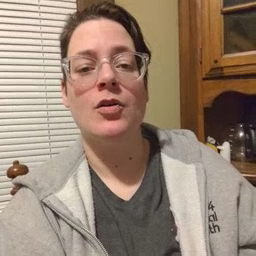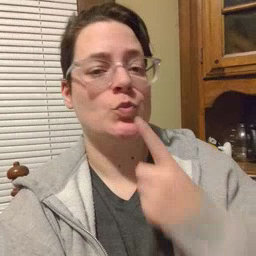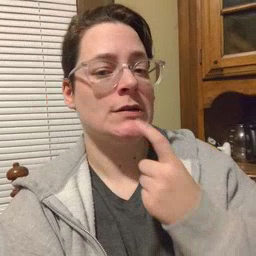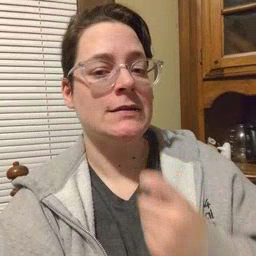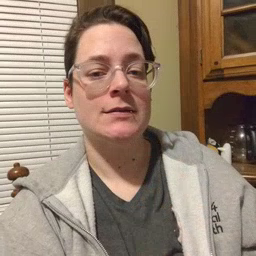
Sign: read